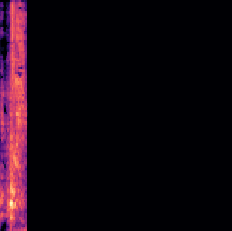
Sound class: Person sneeze